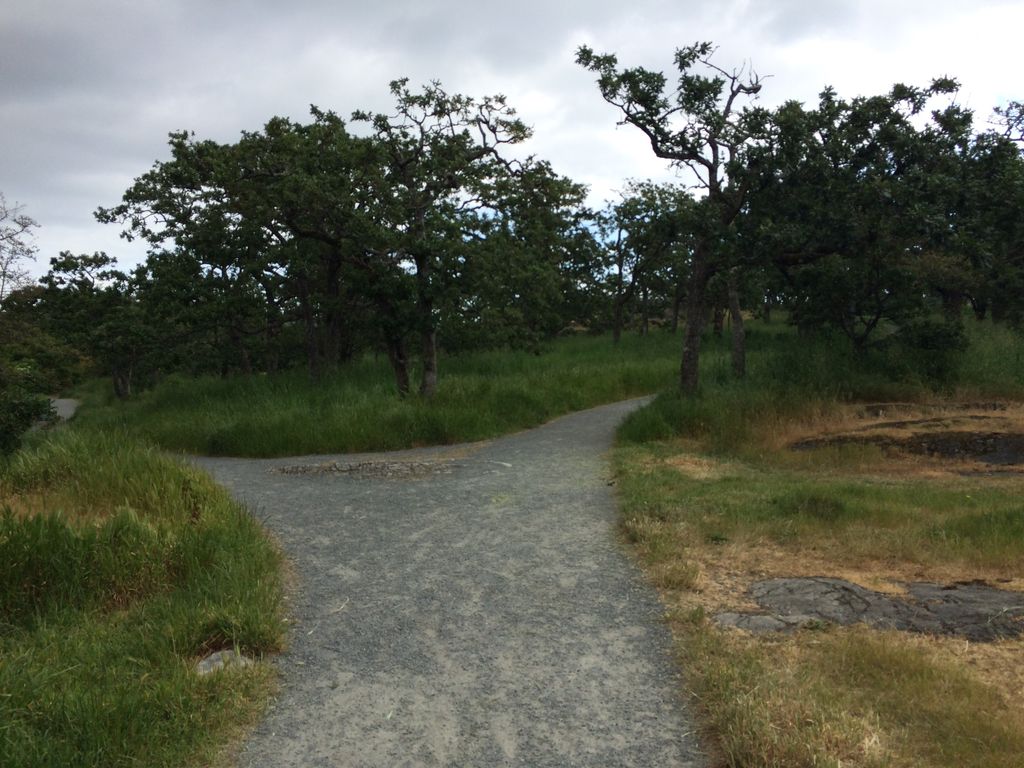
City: victoria